Interaction volume radius: 10 \u00c5
Interaction volume height: 10 \u00c5
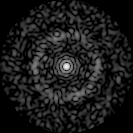
Disorder parameter: 0.7939